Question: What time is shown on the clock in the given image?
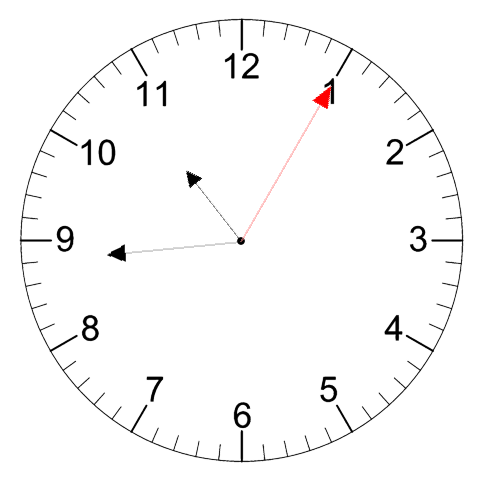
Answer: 10:44:05